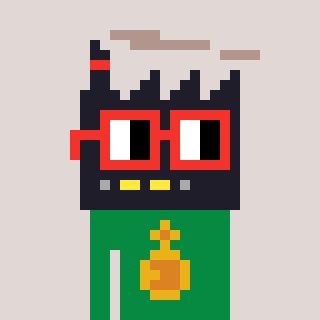
a pixel art character with square red glasses, a factory-shaped head and a green-colored body on a warm background